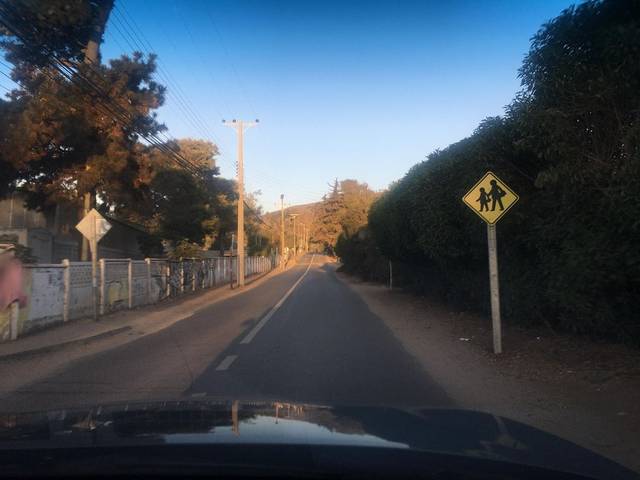
Region: Chile
Coordinates: -32.646, -71.432